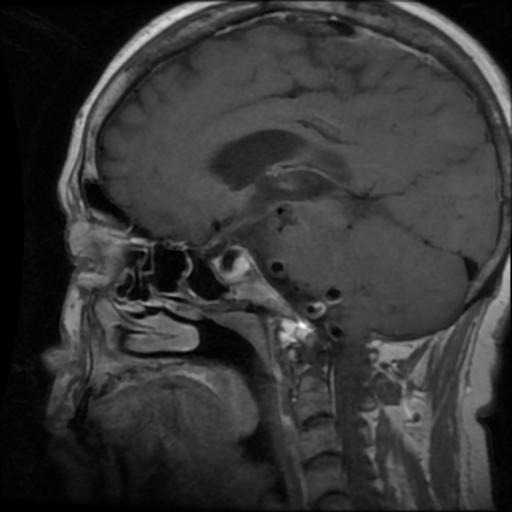
Label: pituitary